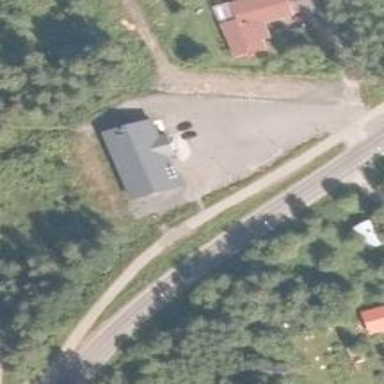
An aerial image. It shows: Convenience shop.